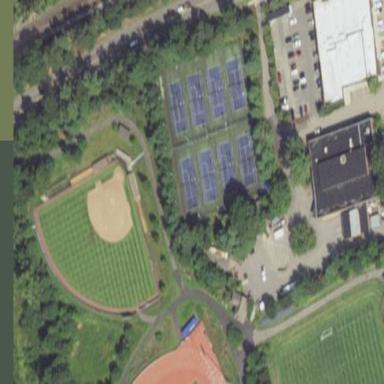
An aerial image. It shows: Tennis court on pitch.